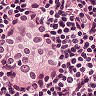
Metastatic tissue present: yes